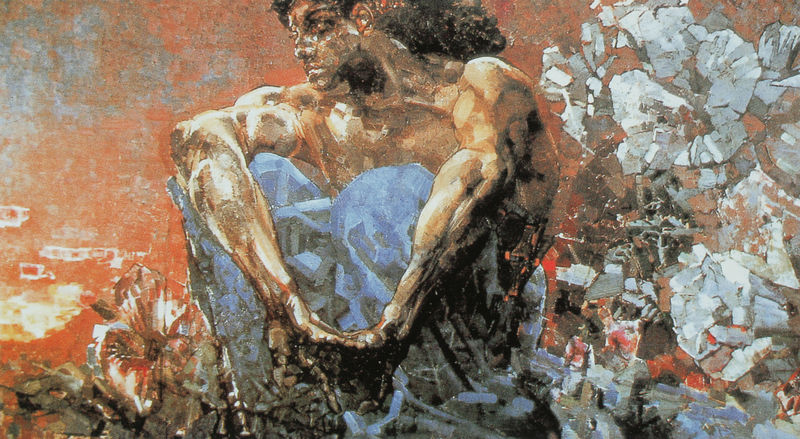
Titel: Sitzender Dämon
Künstler: Michail Alexandrowitsch Wrubel
Standort: Moskau
Institution: Tretjakow-Galerie
Schlagwörter: akt, berg, blau, dunkel, gemälde, hand, haut, himmel, kopf, körper, mann, meer, nackt, schatten, wasser, weiß, wolken, aquarell, sitzen, stadt, blume, blumen, braun, bunt, finger, frau, haar, hell, kreide, licht, mund, nase, ohr, orange, profil, schwarz, stirn, blick, blüte, blüten, eis, rot, tuch, wolke, malerei, hose, jung, wand, arme, augen, gesicht, inkarnat, mensch, stein, steine, bildnis, hals, hände, portrait, porträt, öl, auge, haare, lange haare, sitzend, person, pflanze, pflanzen, kinn, locken, rosa, schulter, schultern, traurig, hellblau, strand, hocke, studie, moderne, abstrakt, fels, flächen, modern, mauer, farbe, formen, wild, zerstörung, blue, hands, men, oil, pillow, red, white, black, dark, expressionism, face, figurative, gefaltet, gray, grey, hair, jugendstil, nose, painting, seated, sit, sitting, skirt, symbolism, woman, yellow, jeans, muskeln, ernst, sitzt, melancholie, blanket, flowers, looking, pattern, reflection, brown, junge, nachdenklich, ellenbogen, knie, oberkörper, abendrot, unscharf, neger, bla, expressionistisch, hocken, druck, plakat, mosaik, wärme, verschränkt, profile, dunke, junger mann, leib, männlich, fernweh, schwarzer, african, sad, flower, kristall, nähe, expressiv, muskel, flesh, man, naked, nude, rocks, skin, sky, background, ear, field, head, landscape, horizon, sun, boy, eyes, male, oelbild, porträ, light, expression, gaze, look, cubist, impressionism, shadow, chin, mouth, art nouveau, expressionist, kräftig, devil, curls, glass, youth, cement, abstract, main, human, arms, neck, pose, gouache, crystal, what, facetten, contemplation, ears, pants, study, thinking, splitter, eye, legs, lines, bare, fingers, chest, brush, calm, figure, lips, long, long hair, shoulders, stare, sunset, crouch, strong, picasso, contemporary, cubism, canvas, paint, zerbersten, black hair, staring, kristalle, eisblumen, dawn, trousers, protest, dreiviertel profil, schwaqrz, still, stones, crouching, body, gigant, african american, collage, dreadlocks, dreads, rasta, muscle, mosaic, russian, impression, strokes, ende 20.jh., hintgergrund, kubistischer anklang, splash, toll, organic, atleht, muscles, pain, slave, pensive, knees, marks, cropping, fragmented, pieces, cropped, longing, thoughtful, emotion, torso, curly hair, demon, cloths, curly, throat, topless, painterly, vrubel deamon seated, mikhail vrubel, vrubel, demon seated, daemon, heaf, prisma, guy, blue pants, 1980, stretching, sad man, tension, stretch, muscular, um, how do i play, black guy, brushmarks, fragments, highlights, sight, basquiat, black man, grim, siting, athlethisch, blocky, no shirt, shirtless, firey, kinky hair, atlet, hände verschränlt, hände melancholie, clasped, muskels, gloss, shards, muscle guy, white flowers, impressionistisch, fragile, jawline, whit flower, thite flower, painting of man, 19080, 80er, 1980er, clavicle, musles, anatomie, blackk, smudges, african america